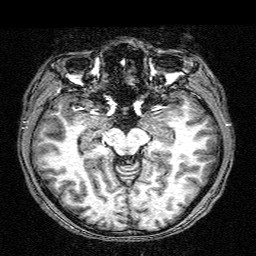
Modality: T1w
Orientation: coronal
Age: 23
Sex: male